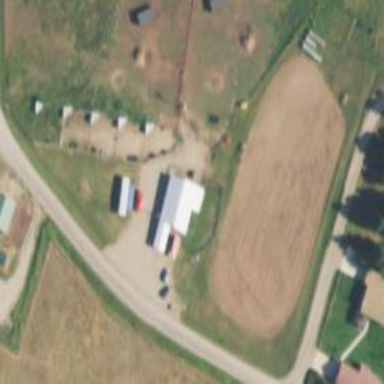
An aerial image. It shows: Farmyard area.